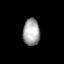
Tissue: lung
Cell type: Epithelial cells
Senescence score: 0.6898
Nuclear area (px): 445
Mean DAPI intensity: 165.937